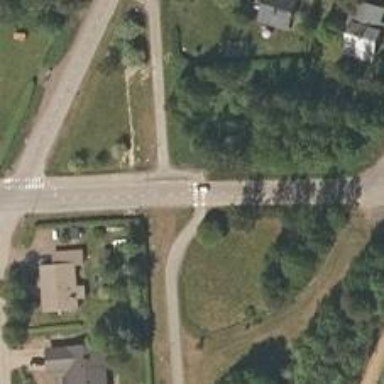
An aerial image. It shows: Pedestrian crossing with zebra markings on footway.